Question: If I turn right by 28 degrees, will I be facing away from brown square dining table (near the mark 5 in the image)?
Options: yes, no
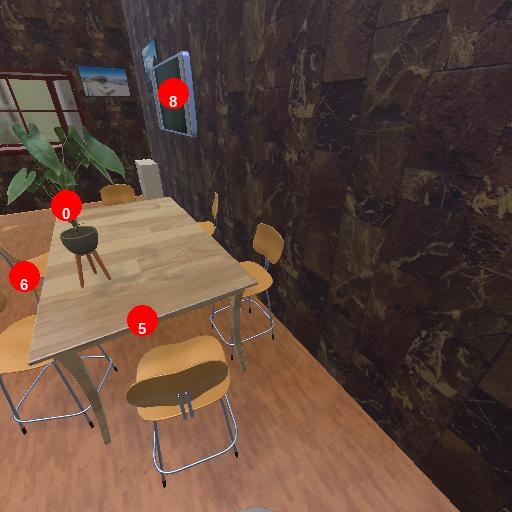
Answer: yes